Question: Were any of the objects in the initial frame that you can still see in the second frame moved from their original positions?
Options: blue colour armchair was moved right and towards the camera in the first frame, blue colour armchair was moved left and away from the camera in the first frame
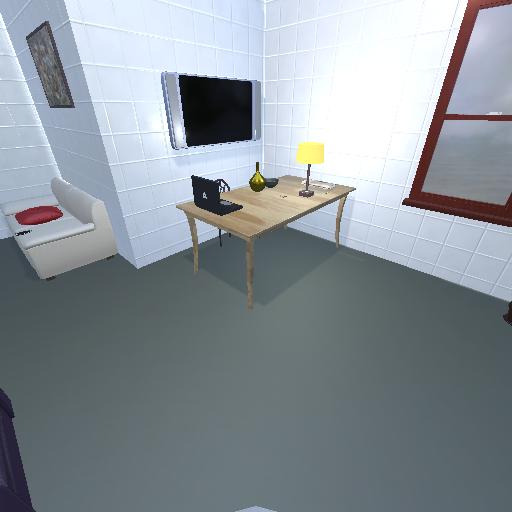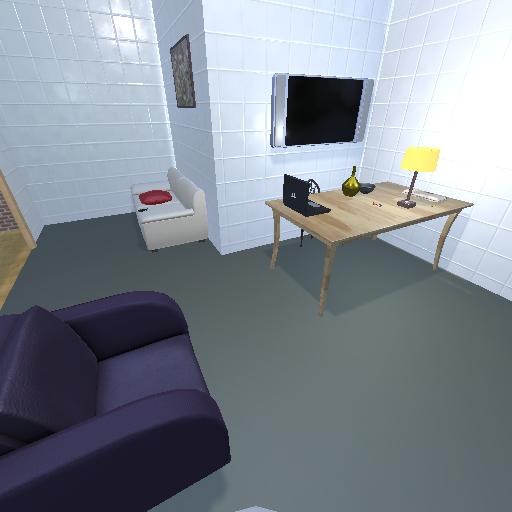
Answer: blue colour armchair was moved right and towards the camera in the first frame